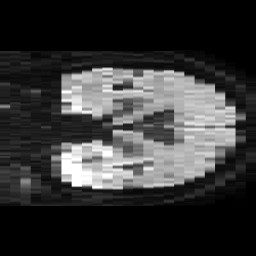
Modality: TRACE
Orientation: coronal
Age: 65
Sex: male
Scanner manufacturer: philips
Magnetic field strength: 3 T
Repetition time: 3.986 s
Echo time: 0.06119 s